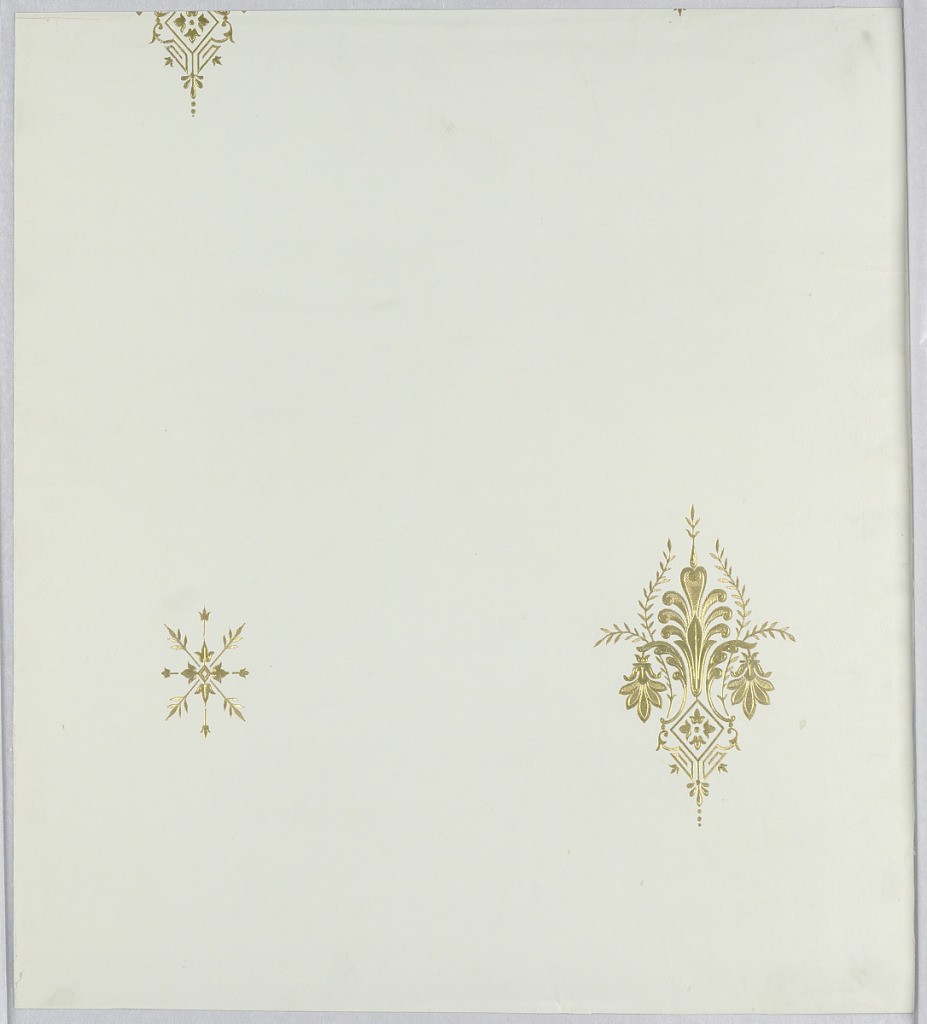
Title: Sidewall
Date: ca. 1880
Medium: Machine-printed on paper
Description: Simple pattern of two abstract motifs, one large, one small, repeated in alteration horizontally and vertically; large amount of negative space between each motif; larger motif is vertically symmetrical and consists of stylized leaves growing out of a base composed of four flowers set in a square surrounded by two Greek- or Chinese-style frets; smaller motif composed of forms reminiscent of arrows or leaves arranged like a snowflake; pattern is embossed; color scheme of gold on white.